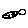
Label: fish